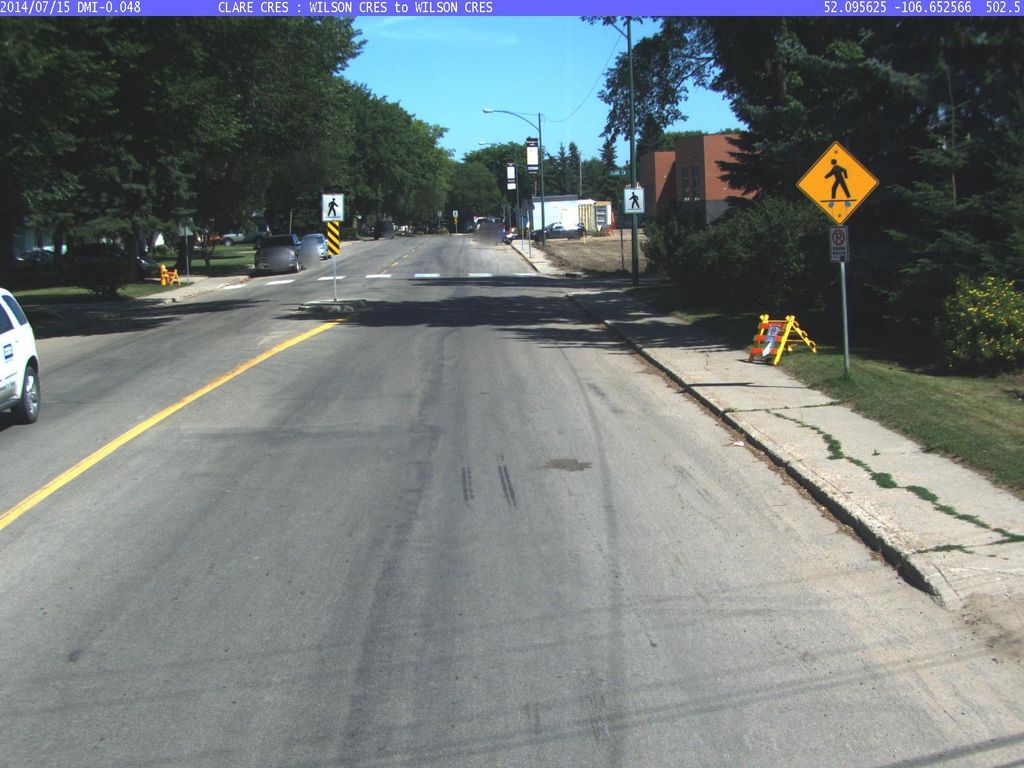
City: saskatoon